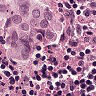
Metastatic tissue present: yes